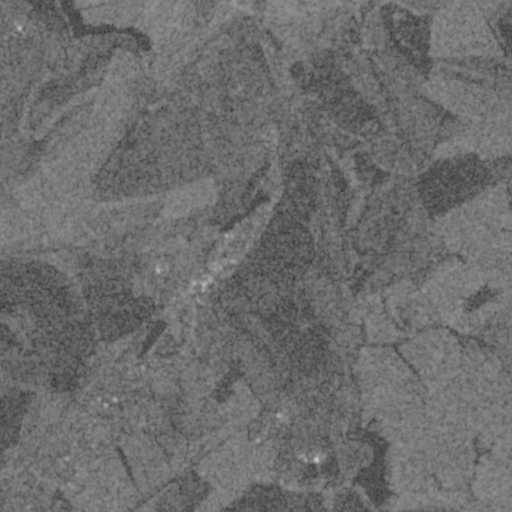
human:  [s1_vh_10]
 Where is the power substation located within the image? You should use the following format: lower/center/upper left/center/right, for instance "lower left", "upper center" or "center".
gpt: The power substation is located in the upper right of the image.
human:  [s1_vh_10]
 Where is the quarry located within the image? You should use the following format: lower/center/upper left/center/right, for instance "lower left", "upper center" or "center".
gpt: The quarry is located in the upper right of the image.
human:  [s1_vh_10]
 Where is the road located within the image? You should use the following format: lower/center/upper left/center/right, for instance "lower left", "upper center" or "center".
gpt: There is no road in the image.

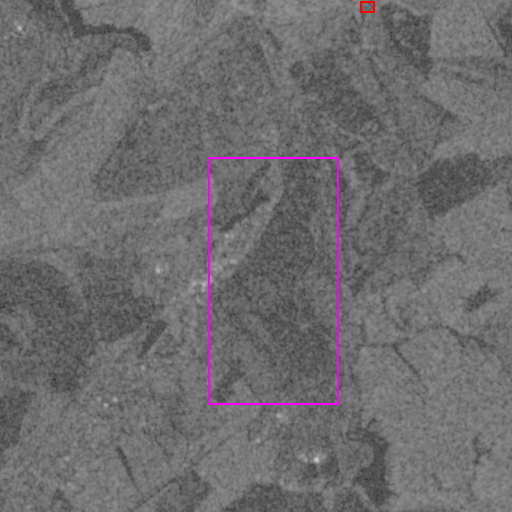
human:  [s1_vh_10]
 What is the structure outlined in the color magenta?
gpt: The structure outlined in magenta is a crop field.
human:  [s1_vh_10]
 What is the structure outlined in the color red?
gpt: The structure outlined in red is a quarry.
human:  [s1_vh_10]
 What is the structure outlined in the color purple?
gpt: There is no purple outline.